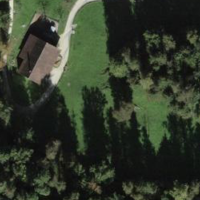
EUNIS habitat code: 41
Species observed at this site:
Elasmostethus interstinctus
Cydonia oblonga
Prunella vulgaris
Plantago media
Tanacetum parthenium